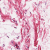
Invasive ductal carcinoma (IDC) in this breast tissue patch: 0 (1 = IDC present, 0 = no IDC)